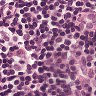
Metastatic tissue present: no